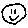
Label: smiley face